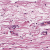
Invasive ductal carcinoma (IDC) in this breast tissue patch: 0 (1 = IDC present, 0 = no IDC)